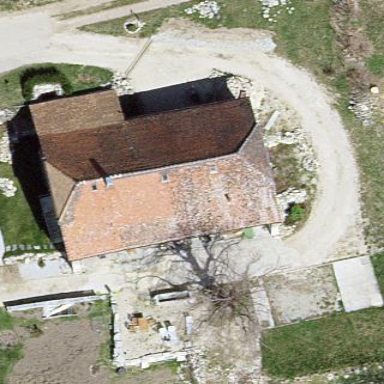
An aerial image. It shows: Guest house that serves as bed and breakfast.